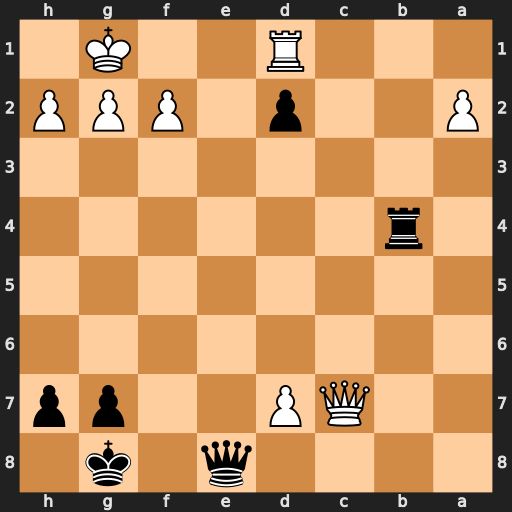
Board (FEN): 4q1k1/2QP2pp/8/8/1r6/8/P2p1PPP/3R2K1
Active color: b
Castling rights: -
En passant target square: -
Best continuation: Qe1+ Rxe1 dxe1=Q#